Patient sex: M
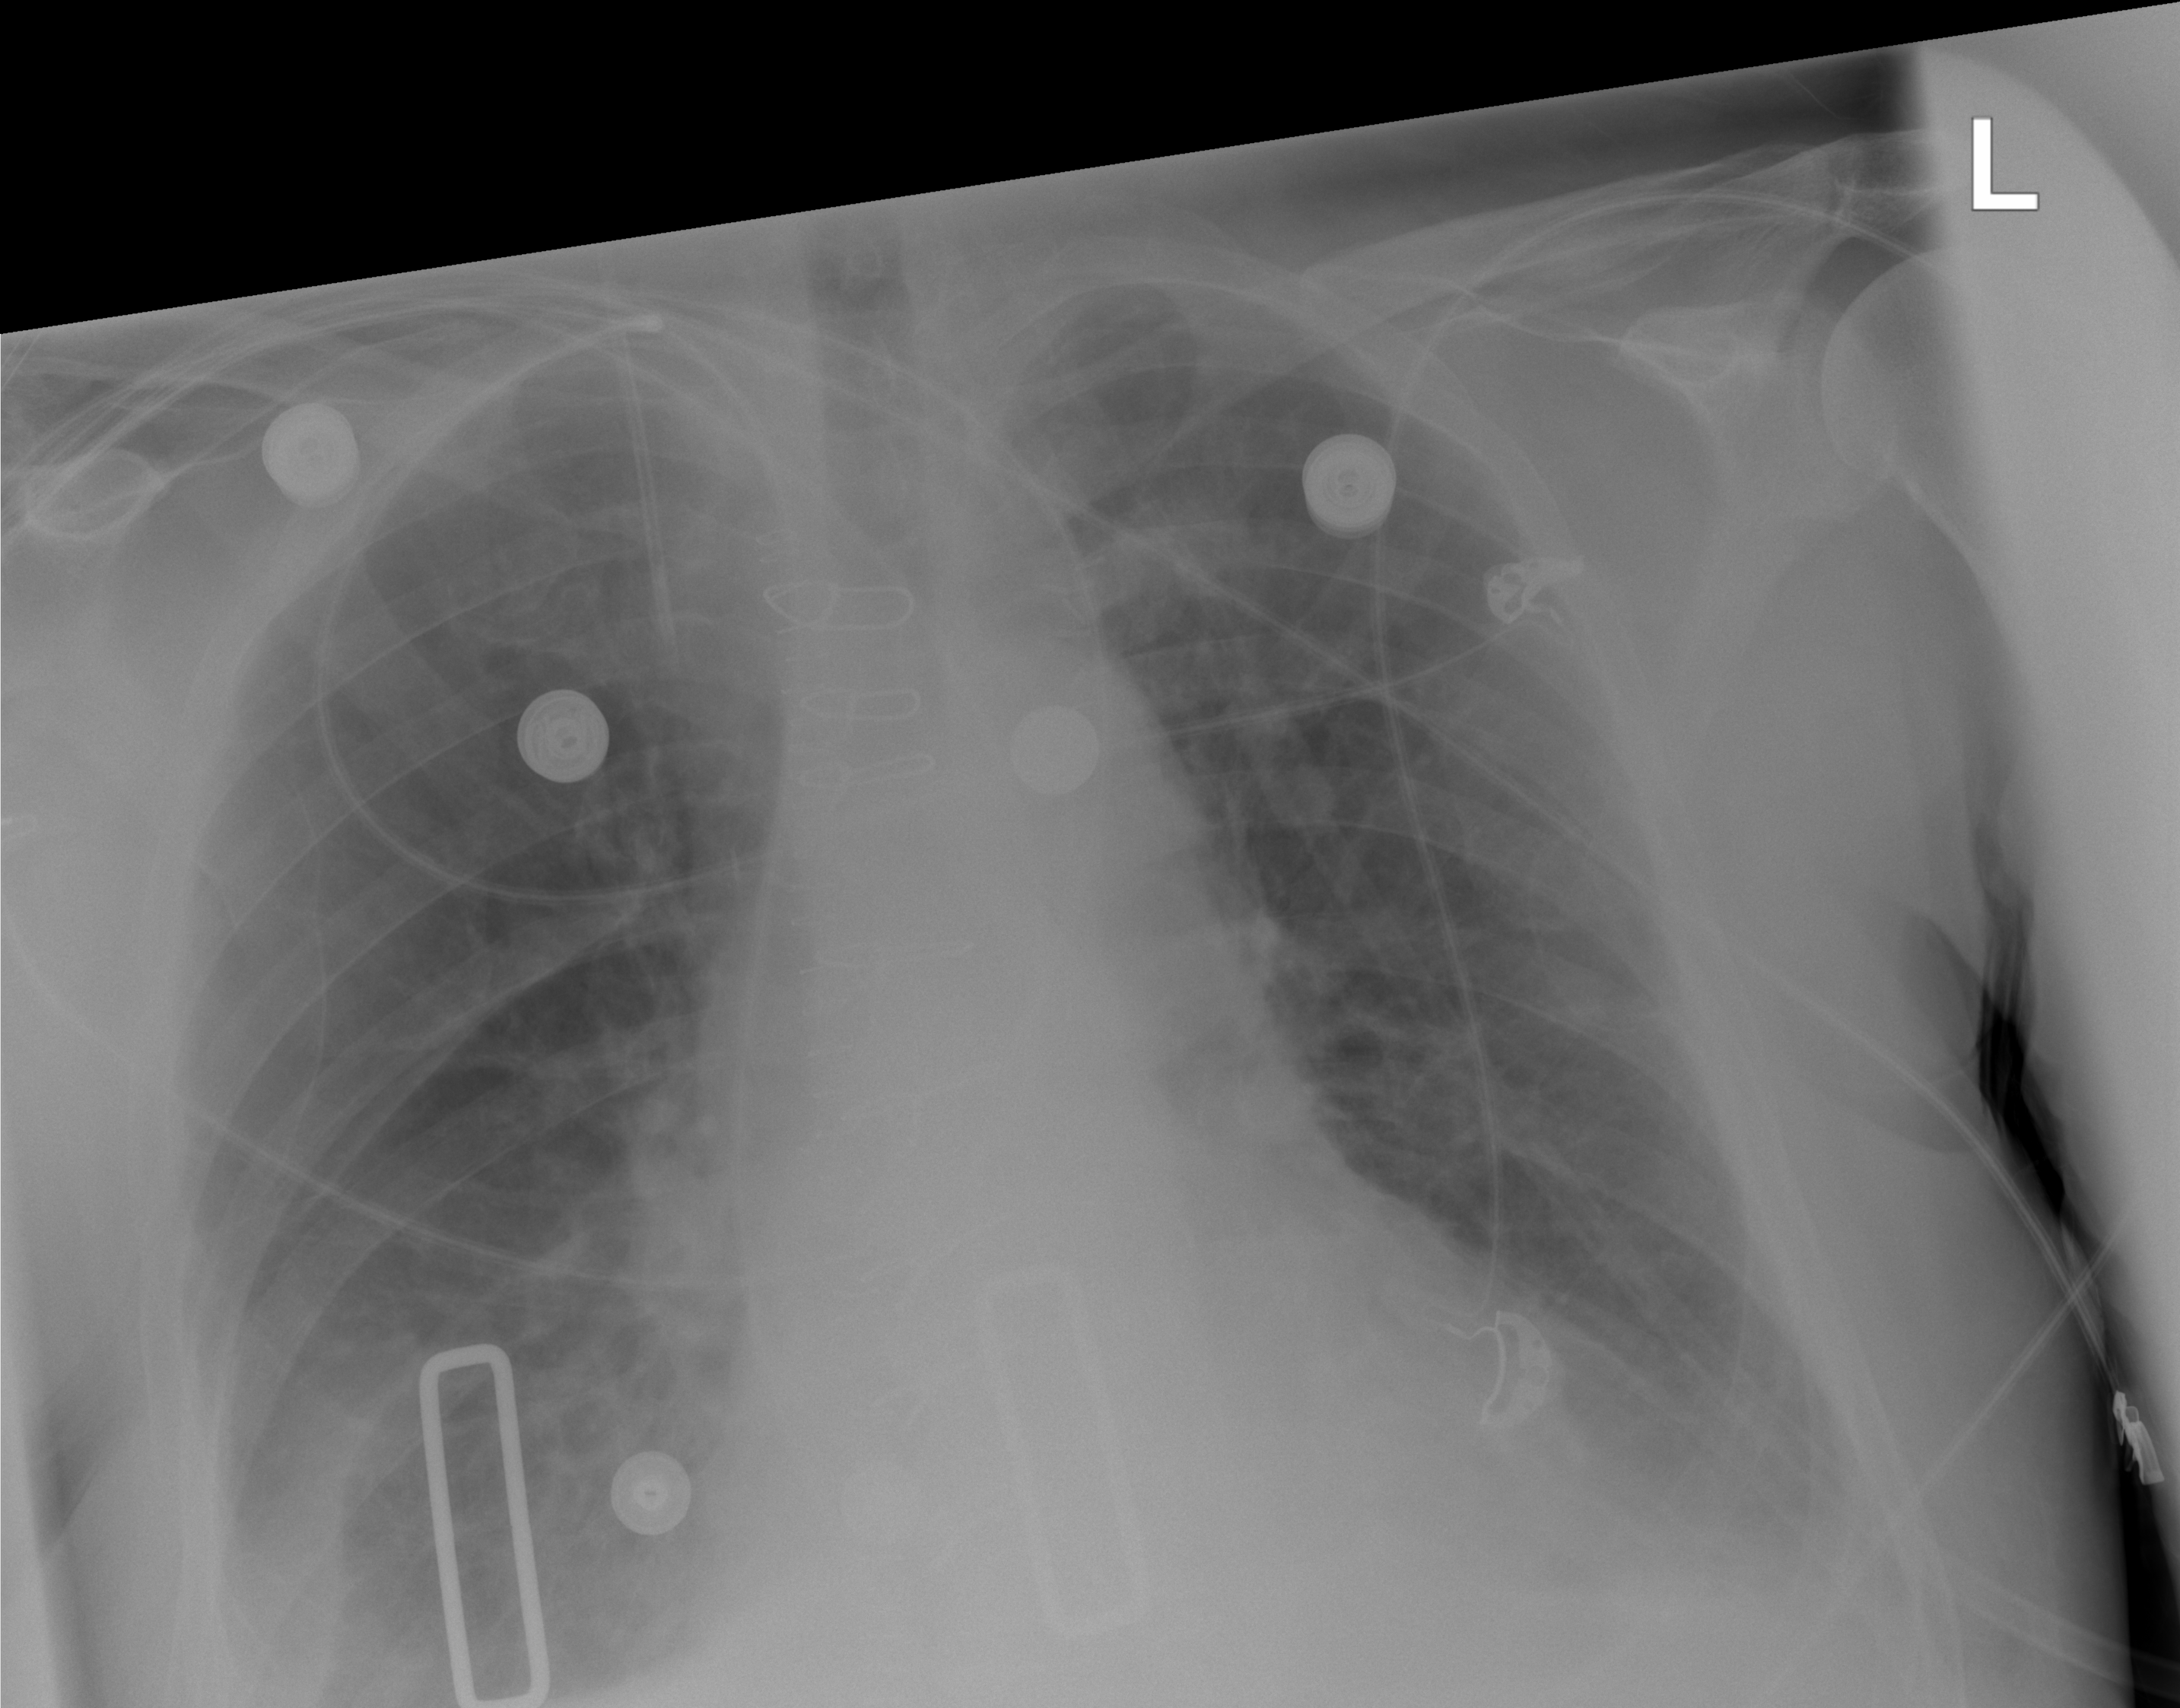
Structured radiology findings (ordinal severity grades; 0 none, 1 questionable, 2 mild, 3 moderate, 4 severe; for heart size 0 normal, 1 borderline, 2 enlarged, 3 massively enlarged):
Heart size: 1
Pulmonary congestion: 0
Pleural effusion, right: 2
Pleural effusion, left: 2
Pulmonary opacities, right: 0
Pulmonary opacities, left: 0
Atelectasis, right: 2
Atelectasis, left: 2